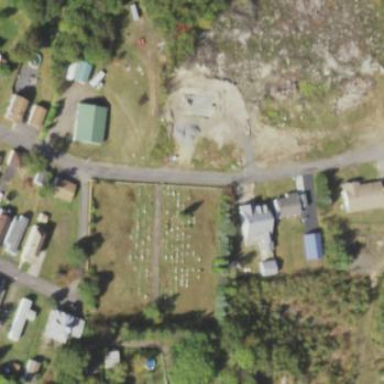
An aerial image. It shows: Cemetery.